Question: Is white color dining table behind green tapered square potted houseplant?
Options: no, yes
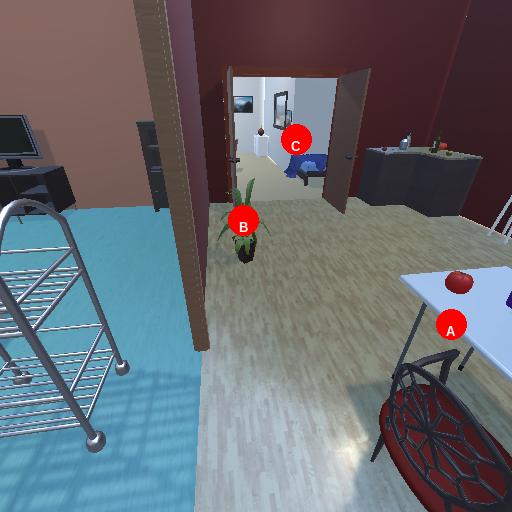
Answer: no